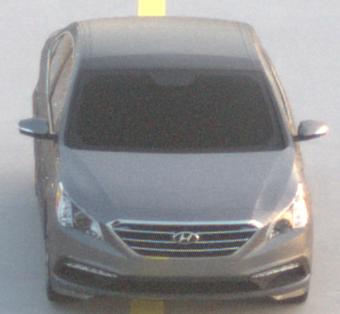
Make: Hyundai
Model: Sonata
Detailed model: Gen. 7
Model produced from: 2015
Model produced until: 2017
Doors: 4
Color: gray
Road condition: dry road
Daytime: sunrise or sunset
Contrast: low contrast